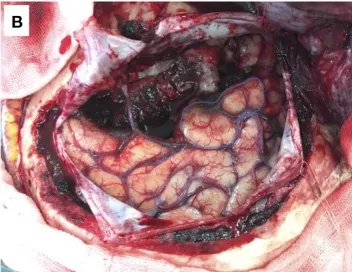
The gross tumor removal except for the lower-grade lesion in the middle temporal gyrus (blue circle) (B).
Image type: medical_photograph (other_medical_photograph)